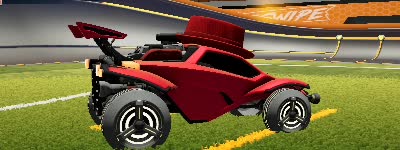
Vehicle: octane